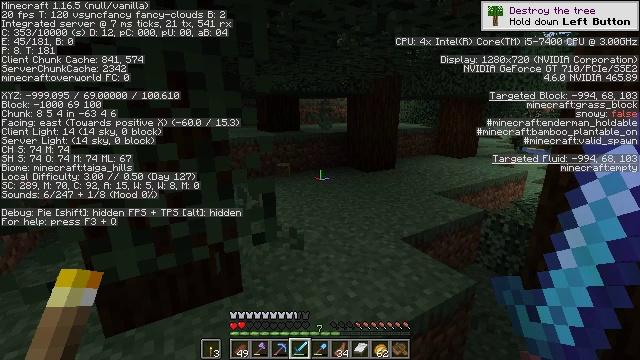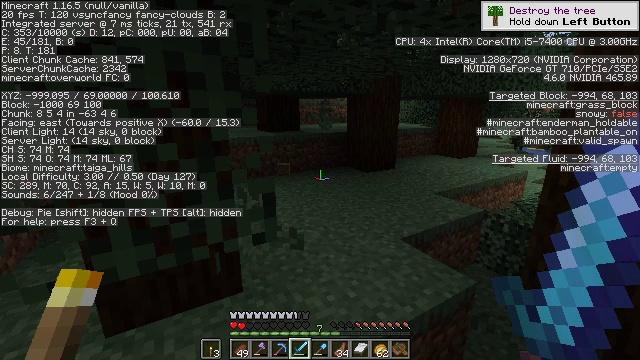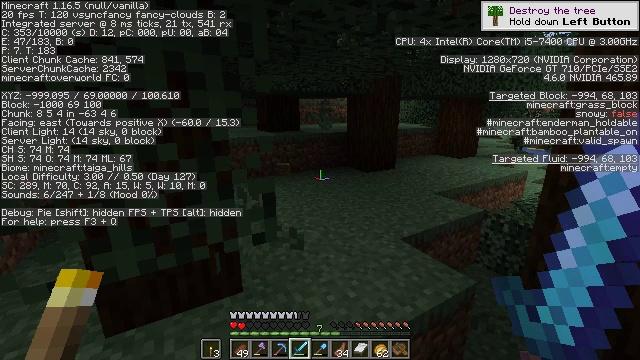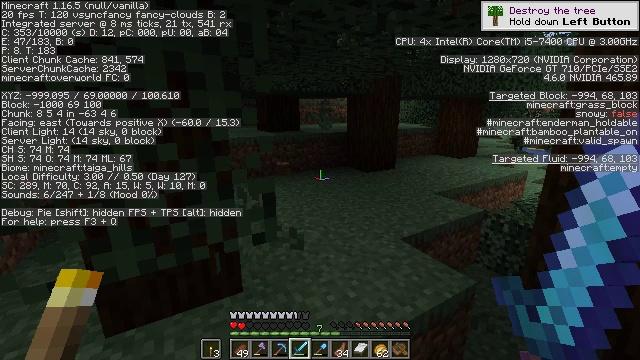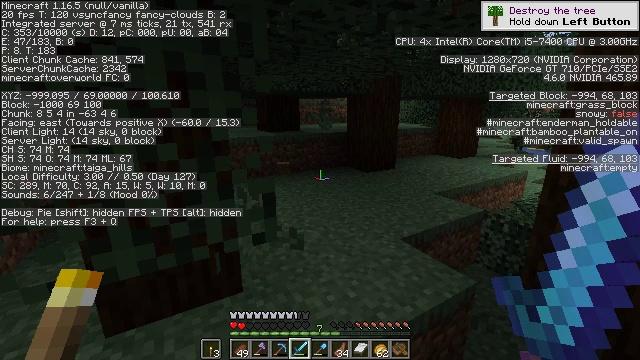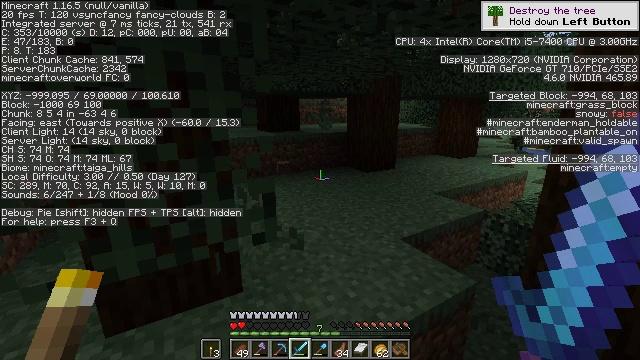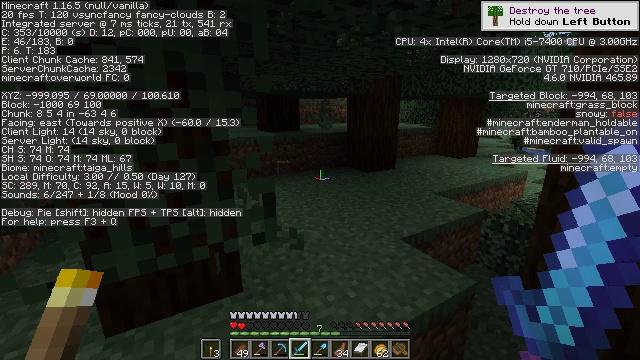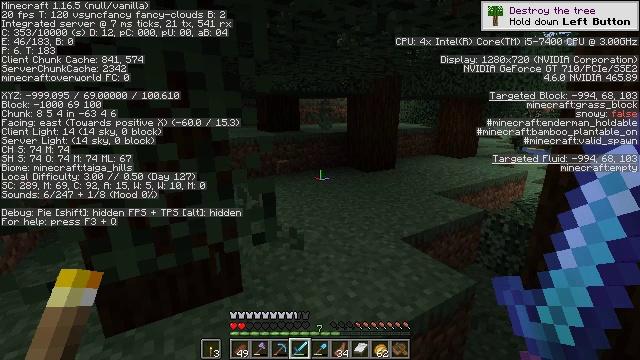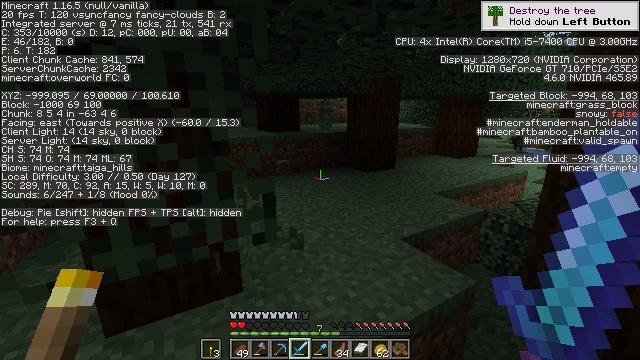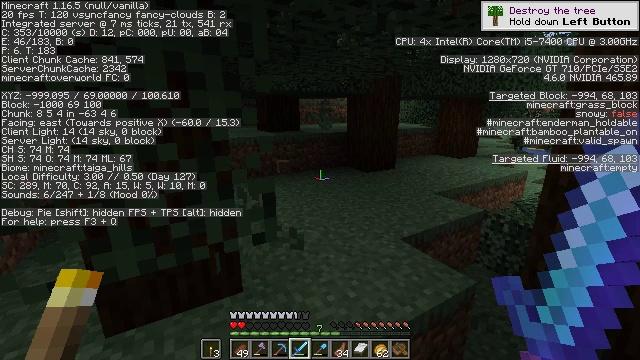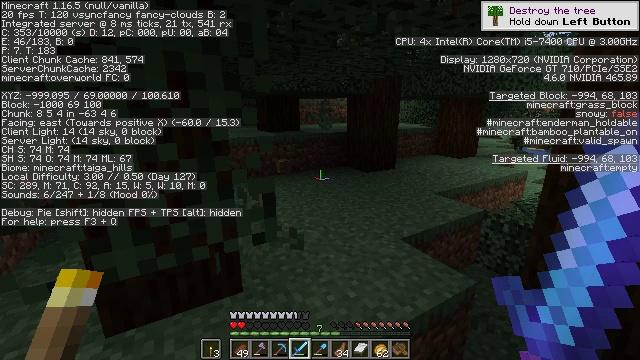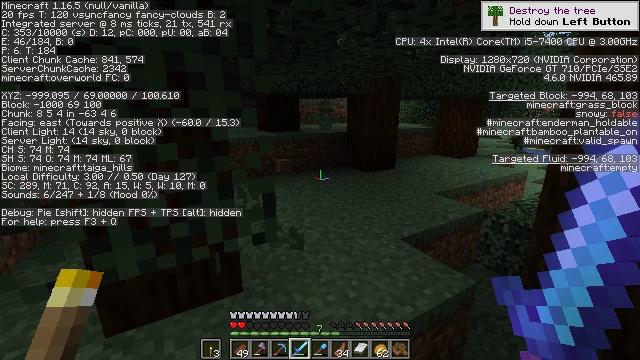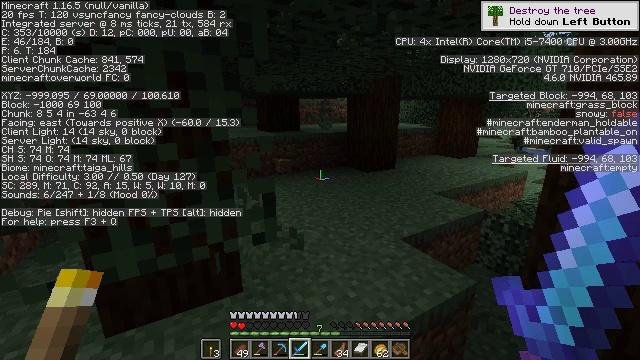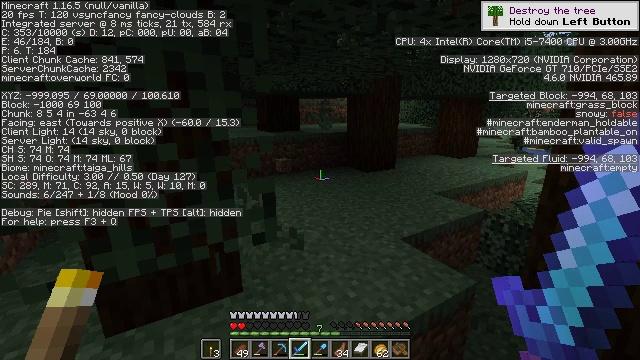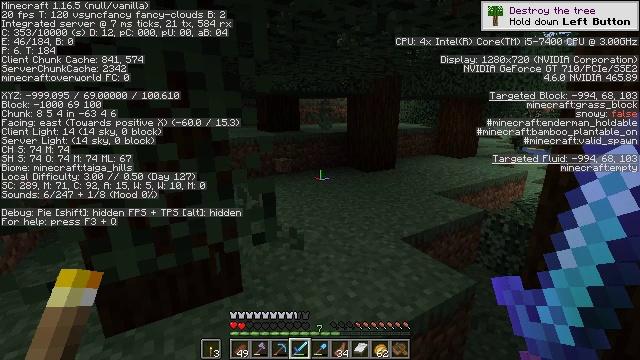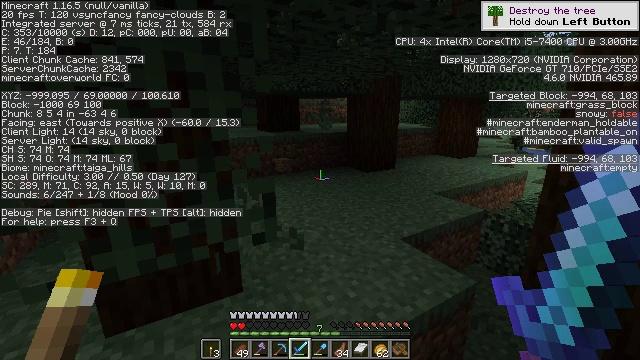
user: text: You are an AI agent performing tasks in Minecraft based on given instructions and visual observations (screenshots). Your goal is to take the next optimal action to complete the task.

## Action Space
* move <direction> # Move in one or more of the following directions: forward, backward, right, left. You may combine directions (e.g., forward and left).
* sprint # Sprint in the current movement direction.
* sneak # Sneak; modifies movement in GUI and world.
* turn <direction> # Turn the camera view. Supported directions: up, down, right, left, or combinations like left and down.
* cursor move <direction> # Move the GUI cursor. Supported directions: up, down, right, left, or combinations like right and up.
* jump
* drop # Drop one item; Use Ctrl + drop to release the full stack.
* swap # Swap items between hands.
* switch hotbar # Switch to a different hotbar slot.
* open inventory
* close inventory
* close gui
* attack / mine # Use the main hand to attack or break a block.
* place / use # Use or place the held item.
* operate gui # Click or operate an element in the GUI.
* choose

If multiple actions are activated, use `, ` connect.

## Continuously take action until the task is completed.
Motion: motion action
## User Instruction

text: Break the sweet berry bush to collect berries.
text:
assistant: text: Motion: no_op
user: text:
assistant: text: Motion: no_op
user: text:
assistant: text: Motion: no_op
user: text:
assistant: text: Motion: no_op
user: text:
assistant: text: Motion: no_op
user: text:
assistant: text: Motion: no_op
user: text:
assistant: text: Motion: no_op
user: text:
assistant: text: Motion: no_op
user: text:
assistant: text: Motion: no_op
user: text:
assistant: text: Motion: no_op
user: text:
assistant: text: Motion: no_op
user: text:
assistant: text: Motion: no_op
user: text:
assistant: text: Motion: no_op
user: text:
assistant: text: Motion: no_op
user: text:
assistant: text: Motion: no_op
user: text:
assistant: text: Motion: no_op
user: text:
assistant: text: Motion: no_op
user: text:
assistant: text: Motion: no_op
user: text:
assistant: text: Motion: no_op
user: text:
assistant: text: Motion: no_op
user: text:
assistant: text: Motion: no_op
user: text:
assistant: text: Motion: no_op
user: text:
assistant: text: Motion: no_op
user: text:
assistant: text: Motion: no_op
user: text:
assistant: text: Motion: no_op
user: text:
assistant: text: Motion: no_op
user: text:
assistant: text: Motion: no_op
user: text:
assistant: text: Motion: no_op
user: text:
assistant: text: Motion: no_op
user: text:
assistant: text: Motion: no_op